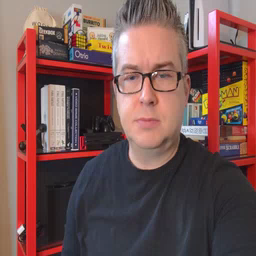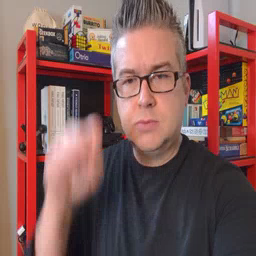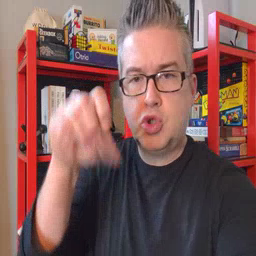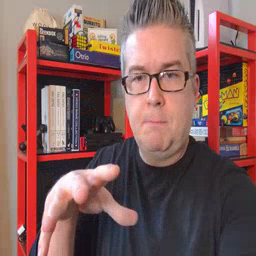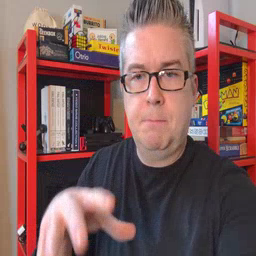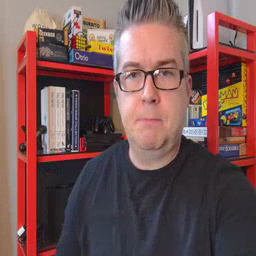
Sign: drop